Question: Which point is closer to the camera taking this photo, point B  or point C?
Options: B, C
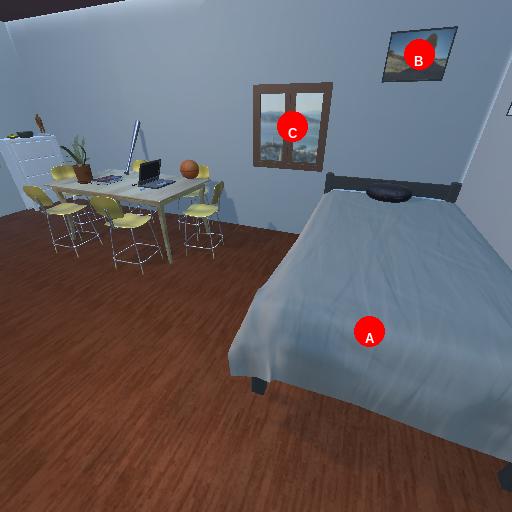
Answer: B